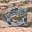
Label: 0